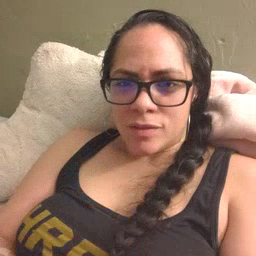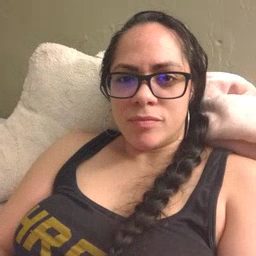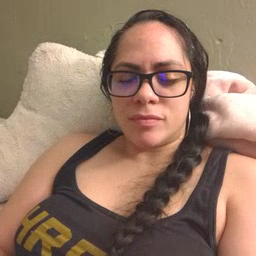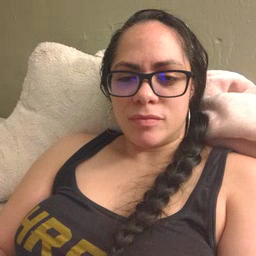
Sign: who